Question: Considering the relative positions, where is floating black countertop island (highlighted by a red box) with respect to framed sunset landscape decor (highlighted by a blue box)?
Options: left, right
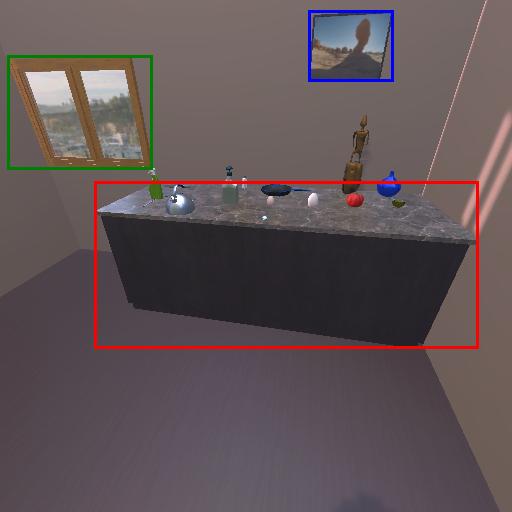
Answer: left